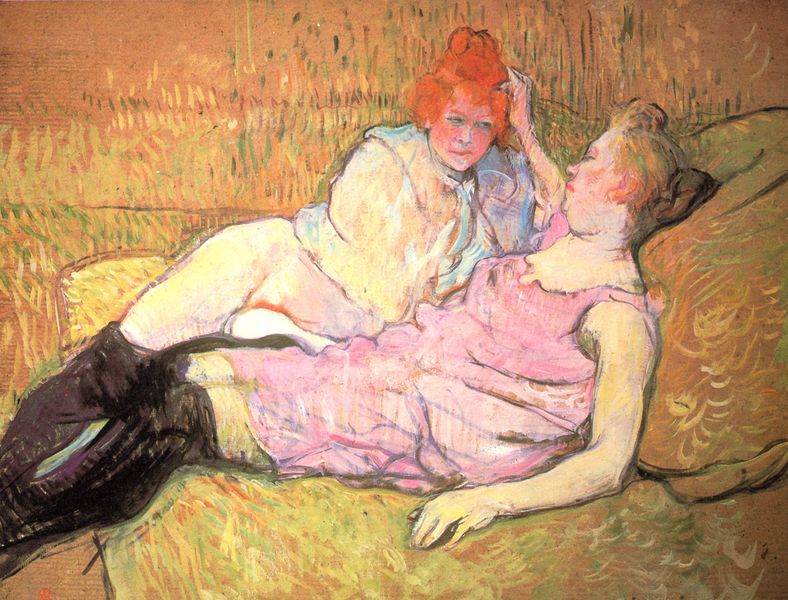
Titel: Das Sofa
Künstler: Henri de Toulouse-Lautrec
Standort: New York (New York)
Institution: The Metropolitan Museum of Art
Schlagwörter: akt, blau, gemälde, gruppe, hand, haut, kopf, körper, nackt, weiß, akte, frauen, gelb, grün, impressionismus, ocker, sitzen, wäsche, auguste renoir, ausschnitt, braun, brust, decolte, dirnen, finger, frau, frisur, frisuren, haar, hell, kleid, kleider, kreide, mund, nase, orange, paris, pastell, profil, reden, schwarz, skizze, toulouse lautrec, zeichnung, ölbild, blick, gras, rose, rot, schleier, tuch, wiese, beige, gespräch, malerei, muster, ornament, alt, blond, hemd, alte, arm, arme, augen, falten, kleidung, knoten, bild, hände, öl, feld, morgen, natur, gewand, haare, nachthemd, paar, prostituierte, frontal, lippen, rosa, schminke, beine, hellblau, bein, dutt, wangen, liebe, papier, sofa, zärtlichkeit, liegen, ruhen, schlafen, unterhaltung, zwei, schuhe, heu, farben, formen, lila, van gogh, ölgemälde, kissen, dick, polster, zwei frauen, realistisch, mimik, bett, strumpf, bauch, halbnackt, besch, couch, warten, knie, liegend, oberschenkel, scham, schenkel, klimt, pink, fett, dirne, haarknoten, rothaarig, strümpfe, gestützt, unterhemd, diwan, munch, sex, lautrec, stiefel, toulouse, henri, karton, trost, schoss, maserung, rote haare, verschwommen, hintergund, doppelkinn, hüfte, rothaarige, müde, durchsichtig, beleibt, waagerecht, kniestrümpfe, berühren, träger, ausruhen, verformt, moulin rouge, berührung, schwarze strümpfe, schiele, steifel, trösten, zuhören, zärtlich, freundinnen, getönt, lasierend, skizzenhaft, wabbelig, schwarze schuhe, nutte, interesse, rotes haar, gelehnt, lesben, wülste, bordell, freudenhaus, hure, puff, unhang, huren, fleischig, nutten, blatter, geschlechtsteil, kokotte, coach, kokotten, leichte mädchen, schamm, roug, schwarze stiefel, freundenhaus, geschlehtsverkehr, kissenpolster, kistenpolster, leinwand erkennbar, ruhebett, sichtbarer duktus, toulouse loutrec, ksisen, nachthemden, ofa, rosa kleid, henri toulouse-lautrek, falgten, strümßfe, rosafarbenes kleid, blonde haar, großzügig